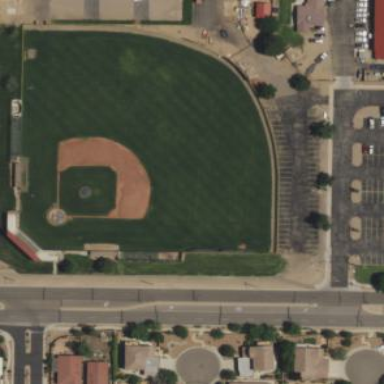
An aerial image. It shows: Baseball pitch for leisure land activities.